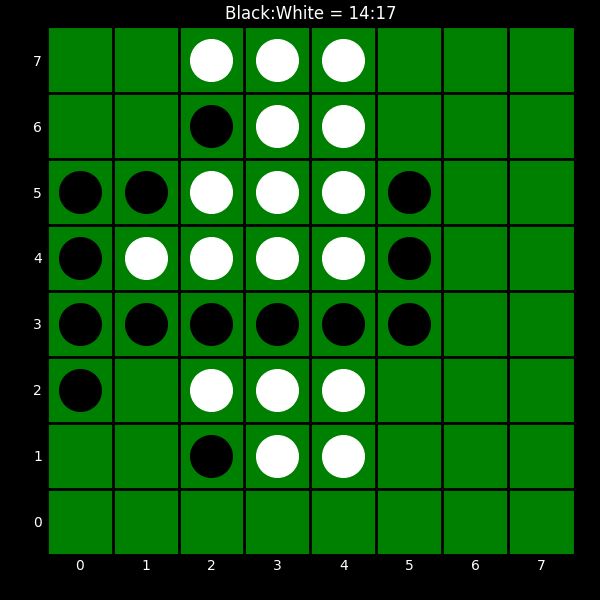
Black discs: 14
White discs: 17